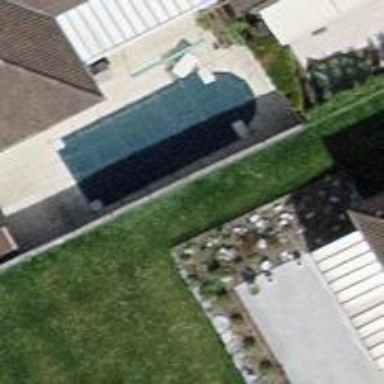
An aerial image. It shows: Swimming pool located in leisure land.